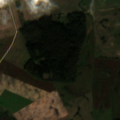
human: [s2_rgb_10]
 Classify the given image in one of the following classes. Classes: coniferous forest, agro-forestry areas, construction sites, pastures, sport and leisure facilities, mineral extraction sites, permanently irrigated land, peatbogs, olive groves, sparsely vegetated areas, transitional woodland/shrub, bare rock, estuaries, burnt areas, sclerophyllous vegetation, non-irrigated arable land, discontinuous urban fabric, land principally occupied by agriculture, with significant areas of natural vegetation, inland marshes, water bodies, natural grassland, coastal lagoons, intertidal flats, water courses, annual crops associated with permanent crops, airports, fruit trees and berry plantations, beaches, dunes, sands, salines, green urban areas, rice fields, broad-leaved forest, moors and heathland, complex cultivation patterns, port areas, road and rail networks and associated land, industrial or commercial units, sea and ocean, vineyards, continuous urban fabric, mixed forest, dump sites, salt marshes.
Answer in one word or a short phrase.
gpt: non-irrigated arable land, pastures, complex cultivation patterns, mixed forest, transitional woodland/shrub